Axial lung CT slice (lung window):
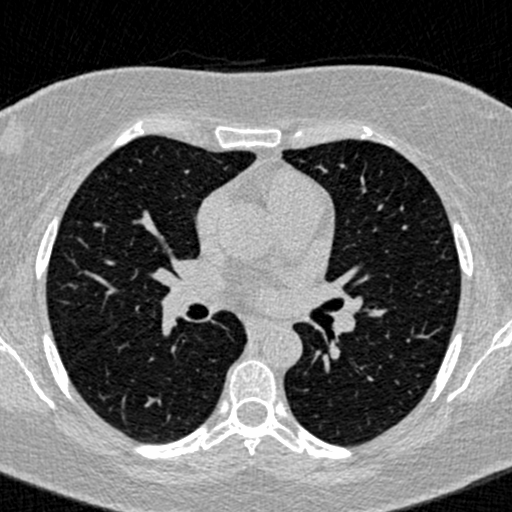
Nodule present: no